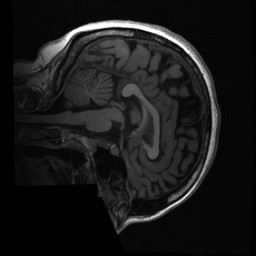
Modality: T1w
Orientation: sagittal
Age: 22
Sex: female